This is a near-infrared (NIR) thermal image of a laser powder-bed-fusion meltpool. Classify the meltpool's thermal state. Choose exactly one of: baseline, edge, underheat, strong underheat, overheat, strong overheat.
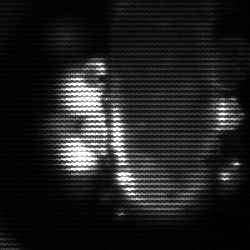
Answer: strong underheat